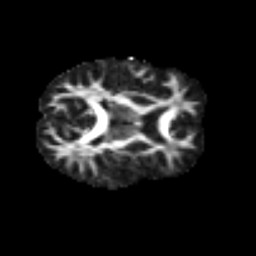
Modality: FA
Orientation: axial
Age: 57
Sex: female
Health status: ill
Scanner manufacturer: siemens
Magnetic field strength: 3 T
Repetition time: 8.7 s
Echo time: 0.11 s